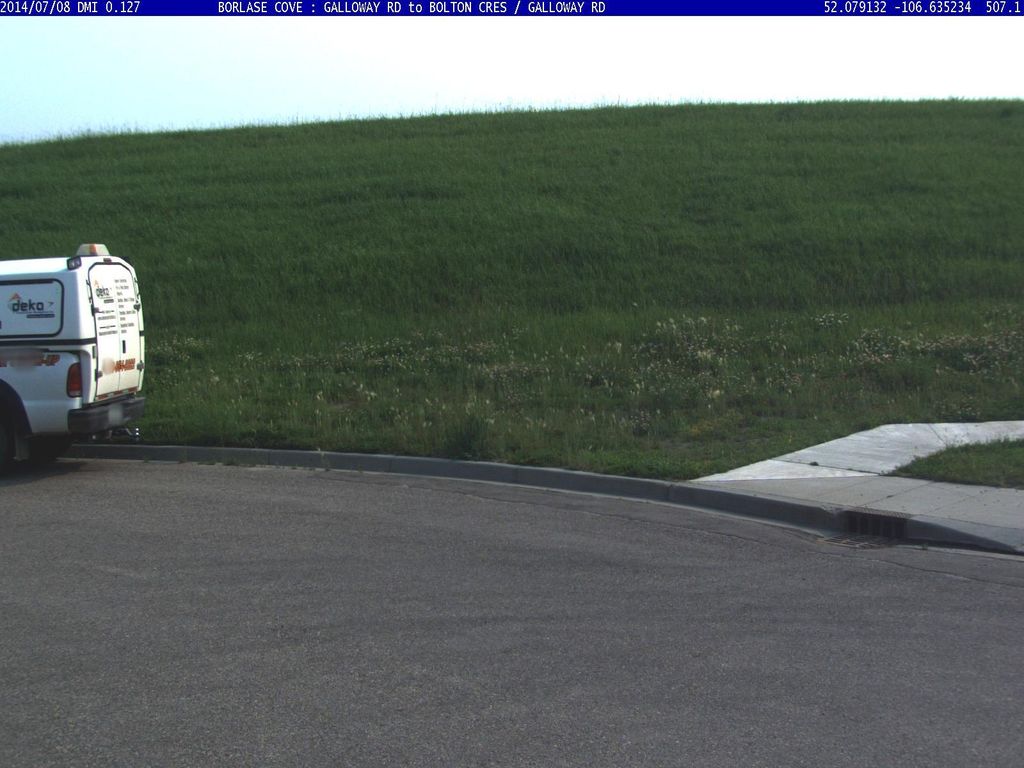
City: saskatoon